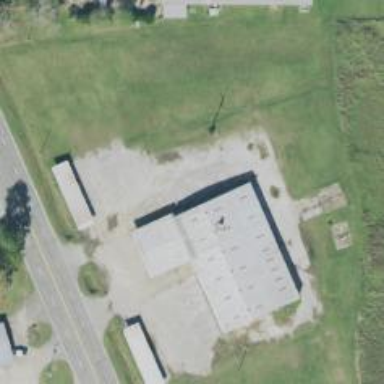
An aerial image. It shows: Commercial building.